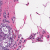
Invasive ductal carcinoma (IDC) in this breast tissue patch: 0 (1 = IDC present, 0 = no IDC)